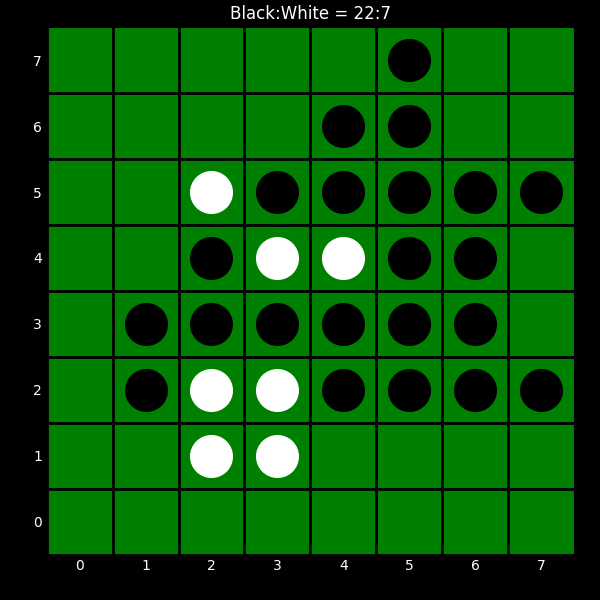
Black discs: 22
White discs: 7